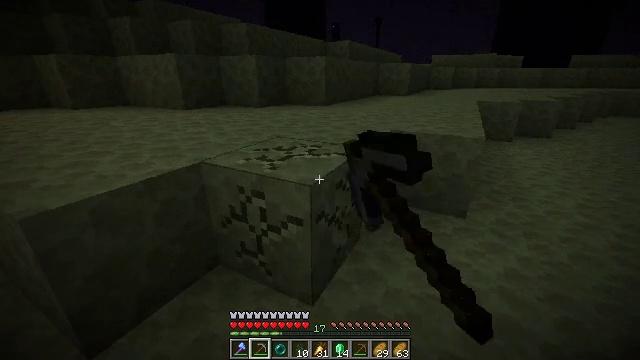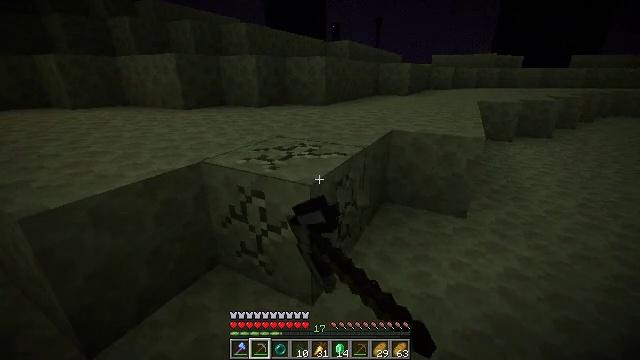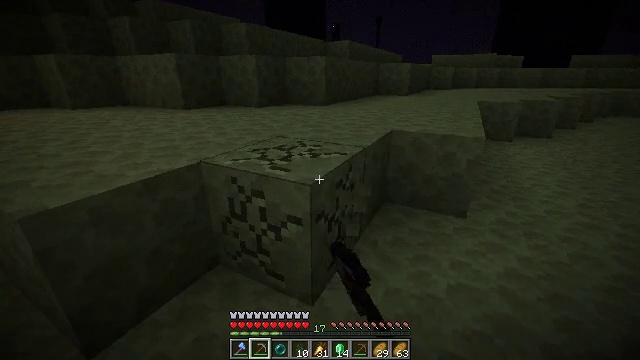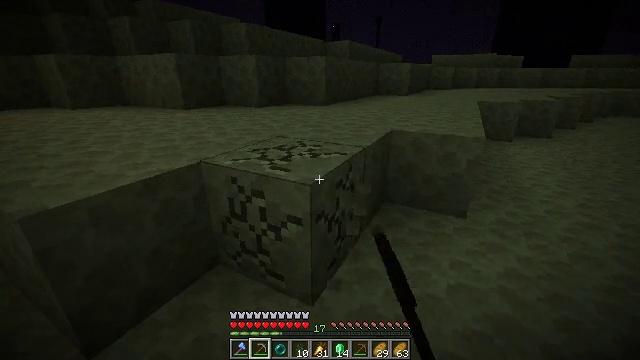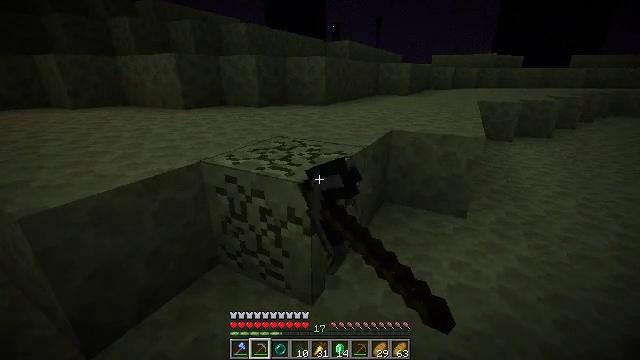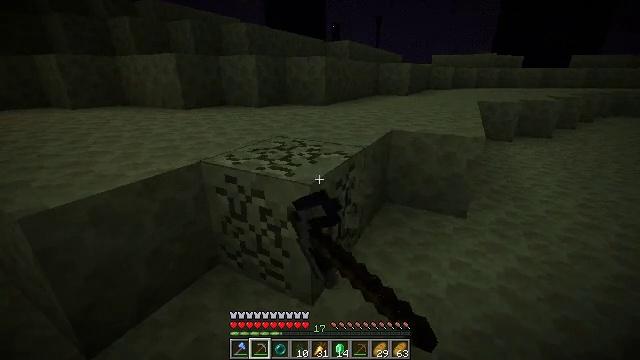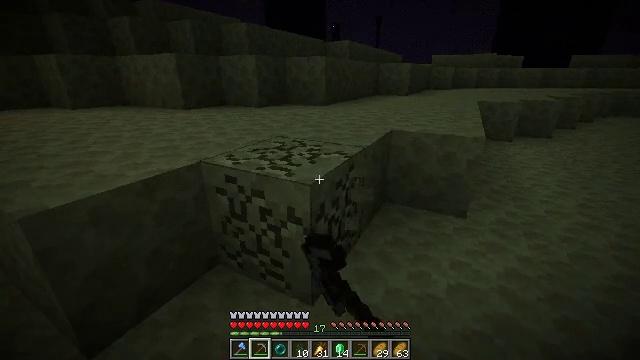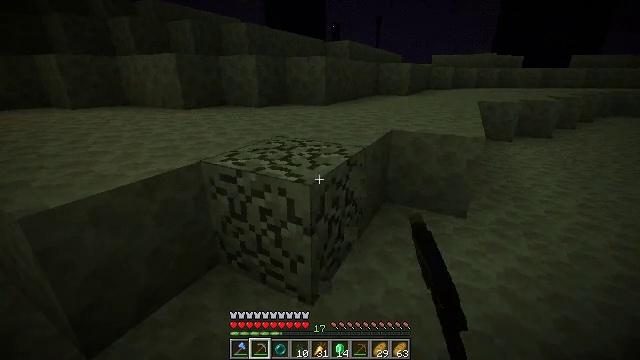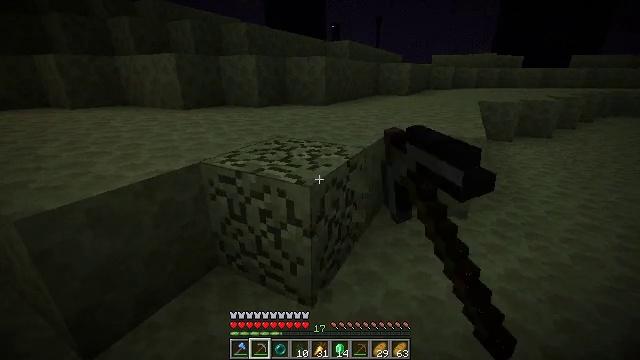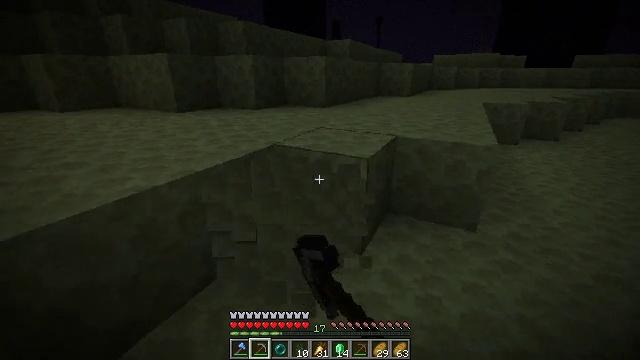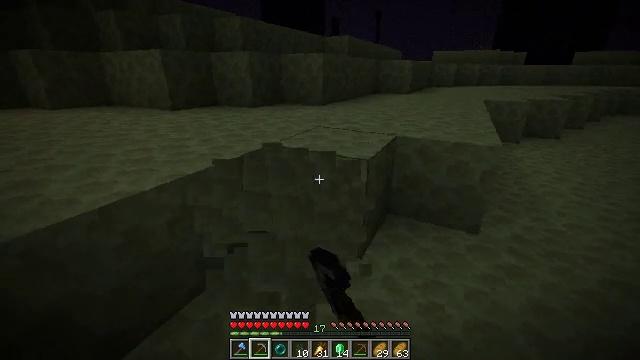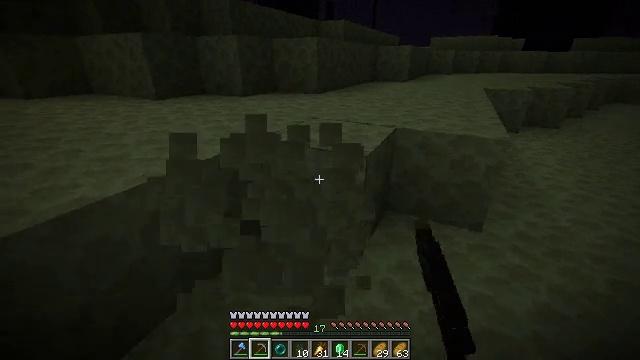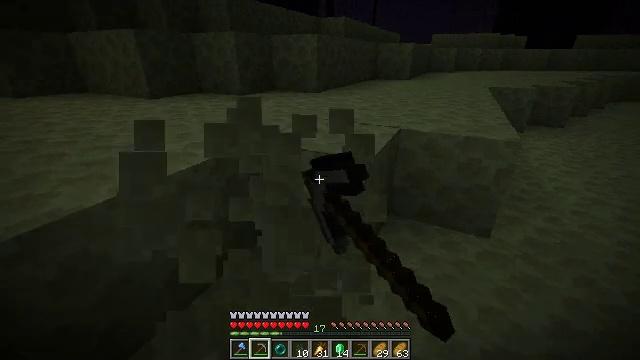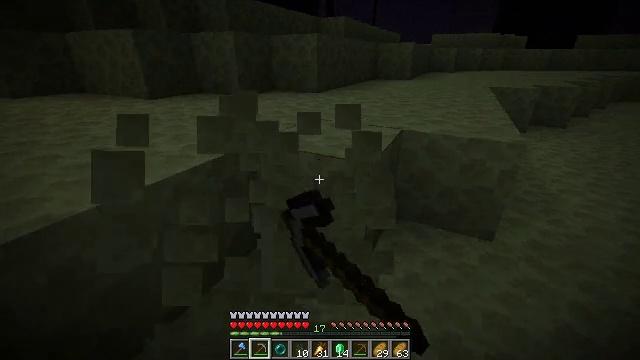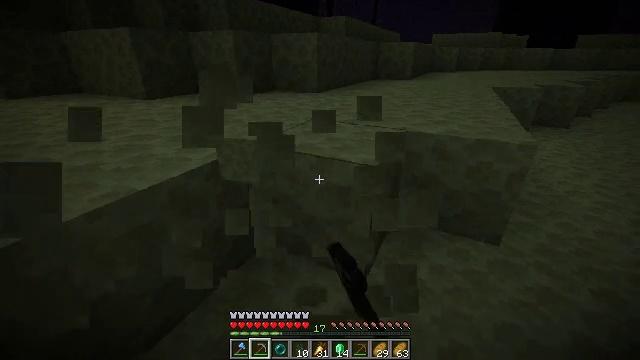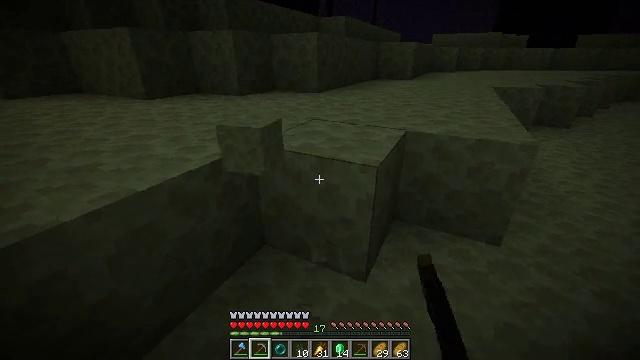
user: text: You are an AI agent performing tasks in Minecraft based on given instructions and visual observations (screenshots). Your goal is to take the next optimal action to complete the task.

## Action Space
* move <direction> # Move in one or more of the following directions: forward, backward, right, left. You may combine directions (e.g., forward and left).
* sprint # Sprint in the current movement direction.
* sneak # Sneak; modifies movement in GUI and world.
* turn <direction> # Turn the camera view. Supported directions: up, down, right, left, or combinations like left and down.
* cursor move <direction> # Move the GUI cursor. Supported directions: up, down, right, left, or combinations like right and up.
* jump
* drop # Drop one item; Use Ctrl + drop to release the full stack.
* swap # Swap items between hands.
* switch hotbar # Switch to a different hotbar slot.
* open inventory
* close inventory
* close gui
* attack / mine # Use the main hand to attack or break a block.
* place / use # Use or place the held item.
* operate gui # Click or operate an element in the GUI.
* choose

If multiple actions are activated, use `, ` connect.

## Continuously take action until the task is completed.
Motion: motion action
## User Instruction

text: Dig the end stone for building materials.
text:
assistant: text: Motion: attack / mine
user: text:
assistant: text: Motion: attack / mine
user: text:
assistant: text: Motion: attack / mine
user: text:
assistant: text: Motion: attack / mine
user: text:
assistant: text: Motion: attack / mine
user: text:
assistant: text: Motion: attack / mine
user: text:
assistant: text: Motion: attack / mine
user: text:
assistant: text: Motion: move forward, attack / mine
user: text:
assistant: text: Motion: move forward, attack / mine
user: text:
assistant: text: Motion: move forward, attack / mine
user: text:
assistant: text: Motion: move forward, turn right and down, attack / mine
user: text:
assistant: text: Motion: attack / mine
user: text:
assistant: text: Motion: attack / mine
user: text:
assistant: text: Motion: attack / mine
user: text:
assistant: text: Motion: attack / mine
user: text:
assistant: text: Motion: attack / mine
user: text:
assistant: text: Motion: attack / mine
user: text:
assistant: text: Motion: attack / mine
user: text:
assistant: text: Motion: attack / mine
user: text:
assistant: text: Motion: attack / mine
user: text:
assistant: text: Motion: attack / mine
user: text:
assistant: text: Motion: attack / mine
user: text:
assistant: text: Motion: attack / mine
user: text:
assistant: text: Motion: attack / mine
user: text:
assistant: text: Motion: attack / mine
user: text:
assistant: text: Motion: attack / mine
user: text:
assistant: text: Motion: attack / mine
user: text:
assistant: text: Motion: attack / mine
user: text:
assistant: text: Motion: attack / mine
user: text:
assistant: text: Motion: attack / mine